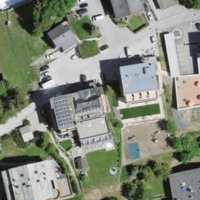
EUNIS habitat code: 54
Species observed at this site:
Turdus pilaris
Phoenicurus ochruros